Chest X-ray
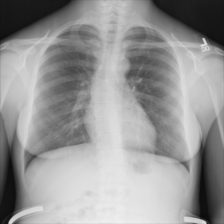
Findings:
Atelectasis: negative
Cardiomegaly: negative
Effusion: negative
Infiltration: negative
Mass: negative
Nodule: negative
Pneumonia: negative
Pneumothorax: negative
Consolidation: negative
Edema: negative
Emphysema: negative
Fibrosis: negative
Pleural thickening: negative
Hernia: negative